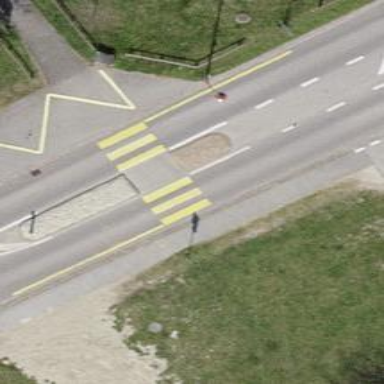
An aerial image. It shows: Zebra crossing on the road.